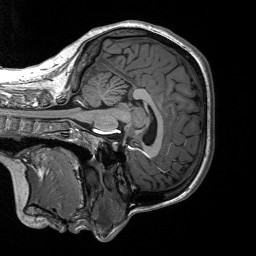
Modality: T1w
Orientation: sagittal
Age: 21
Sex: female
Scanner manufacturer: siemens
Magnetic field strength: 3 T
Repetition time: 2.53 s
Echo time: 0.00219 s